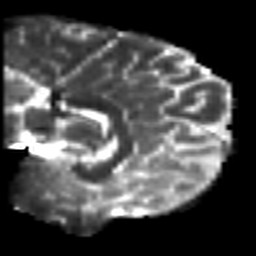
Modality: T2w
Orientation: sagittal
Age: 21
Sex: male
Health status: healthy
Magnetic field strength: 3 T
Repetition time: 7 s
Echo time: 0.0926 s